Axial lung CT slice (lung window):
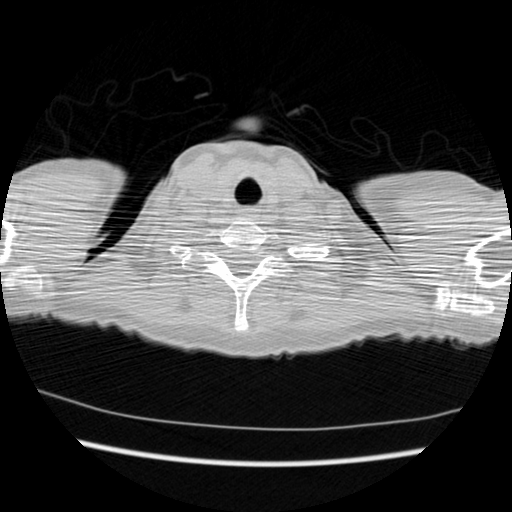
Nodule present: no